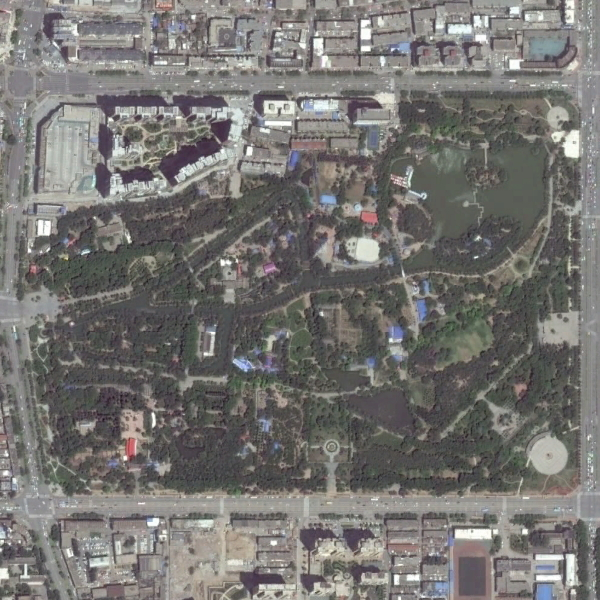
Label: Park